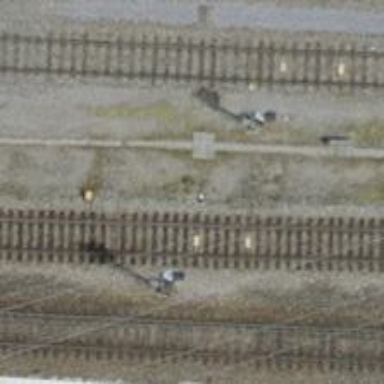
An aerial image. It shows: Railway signal.